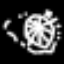
Label: diamond